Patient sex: F
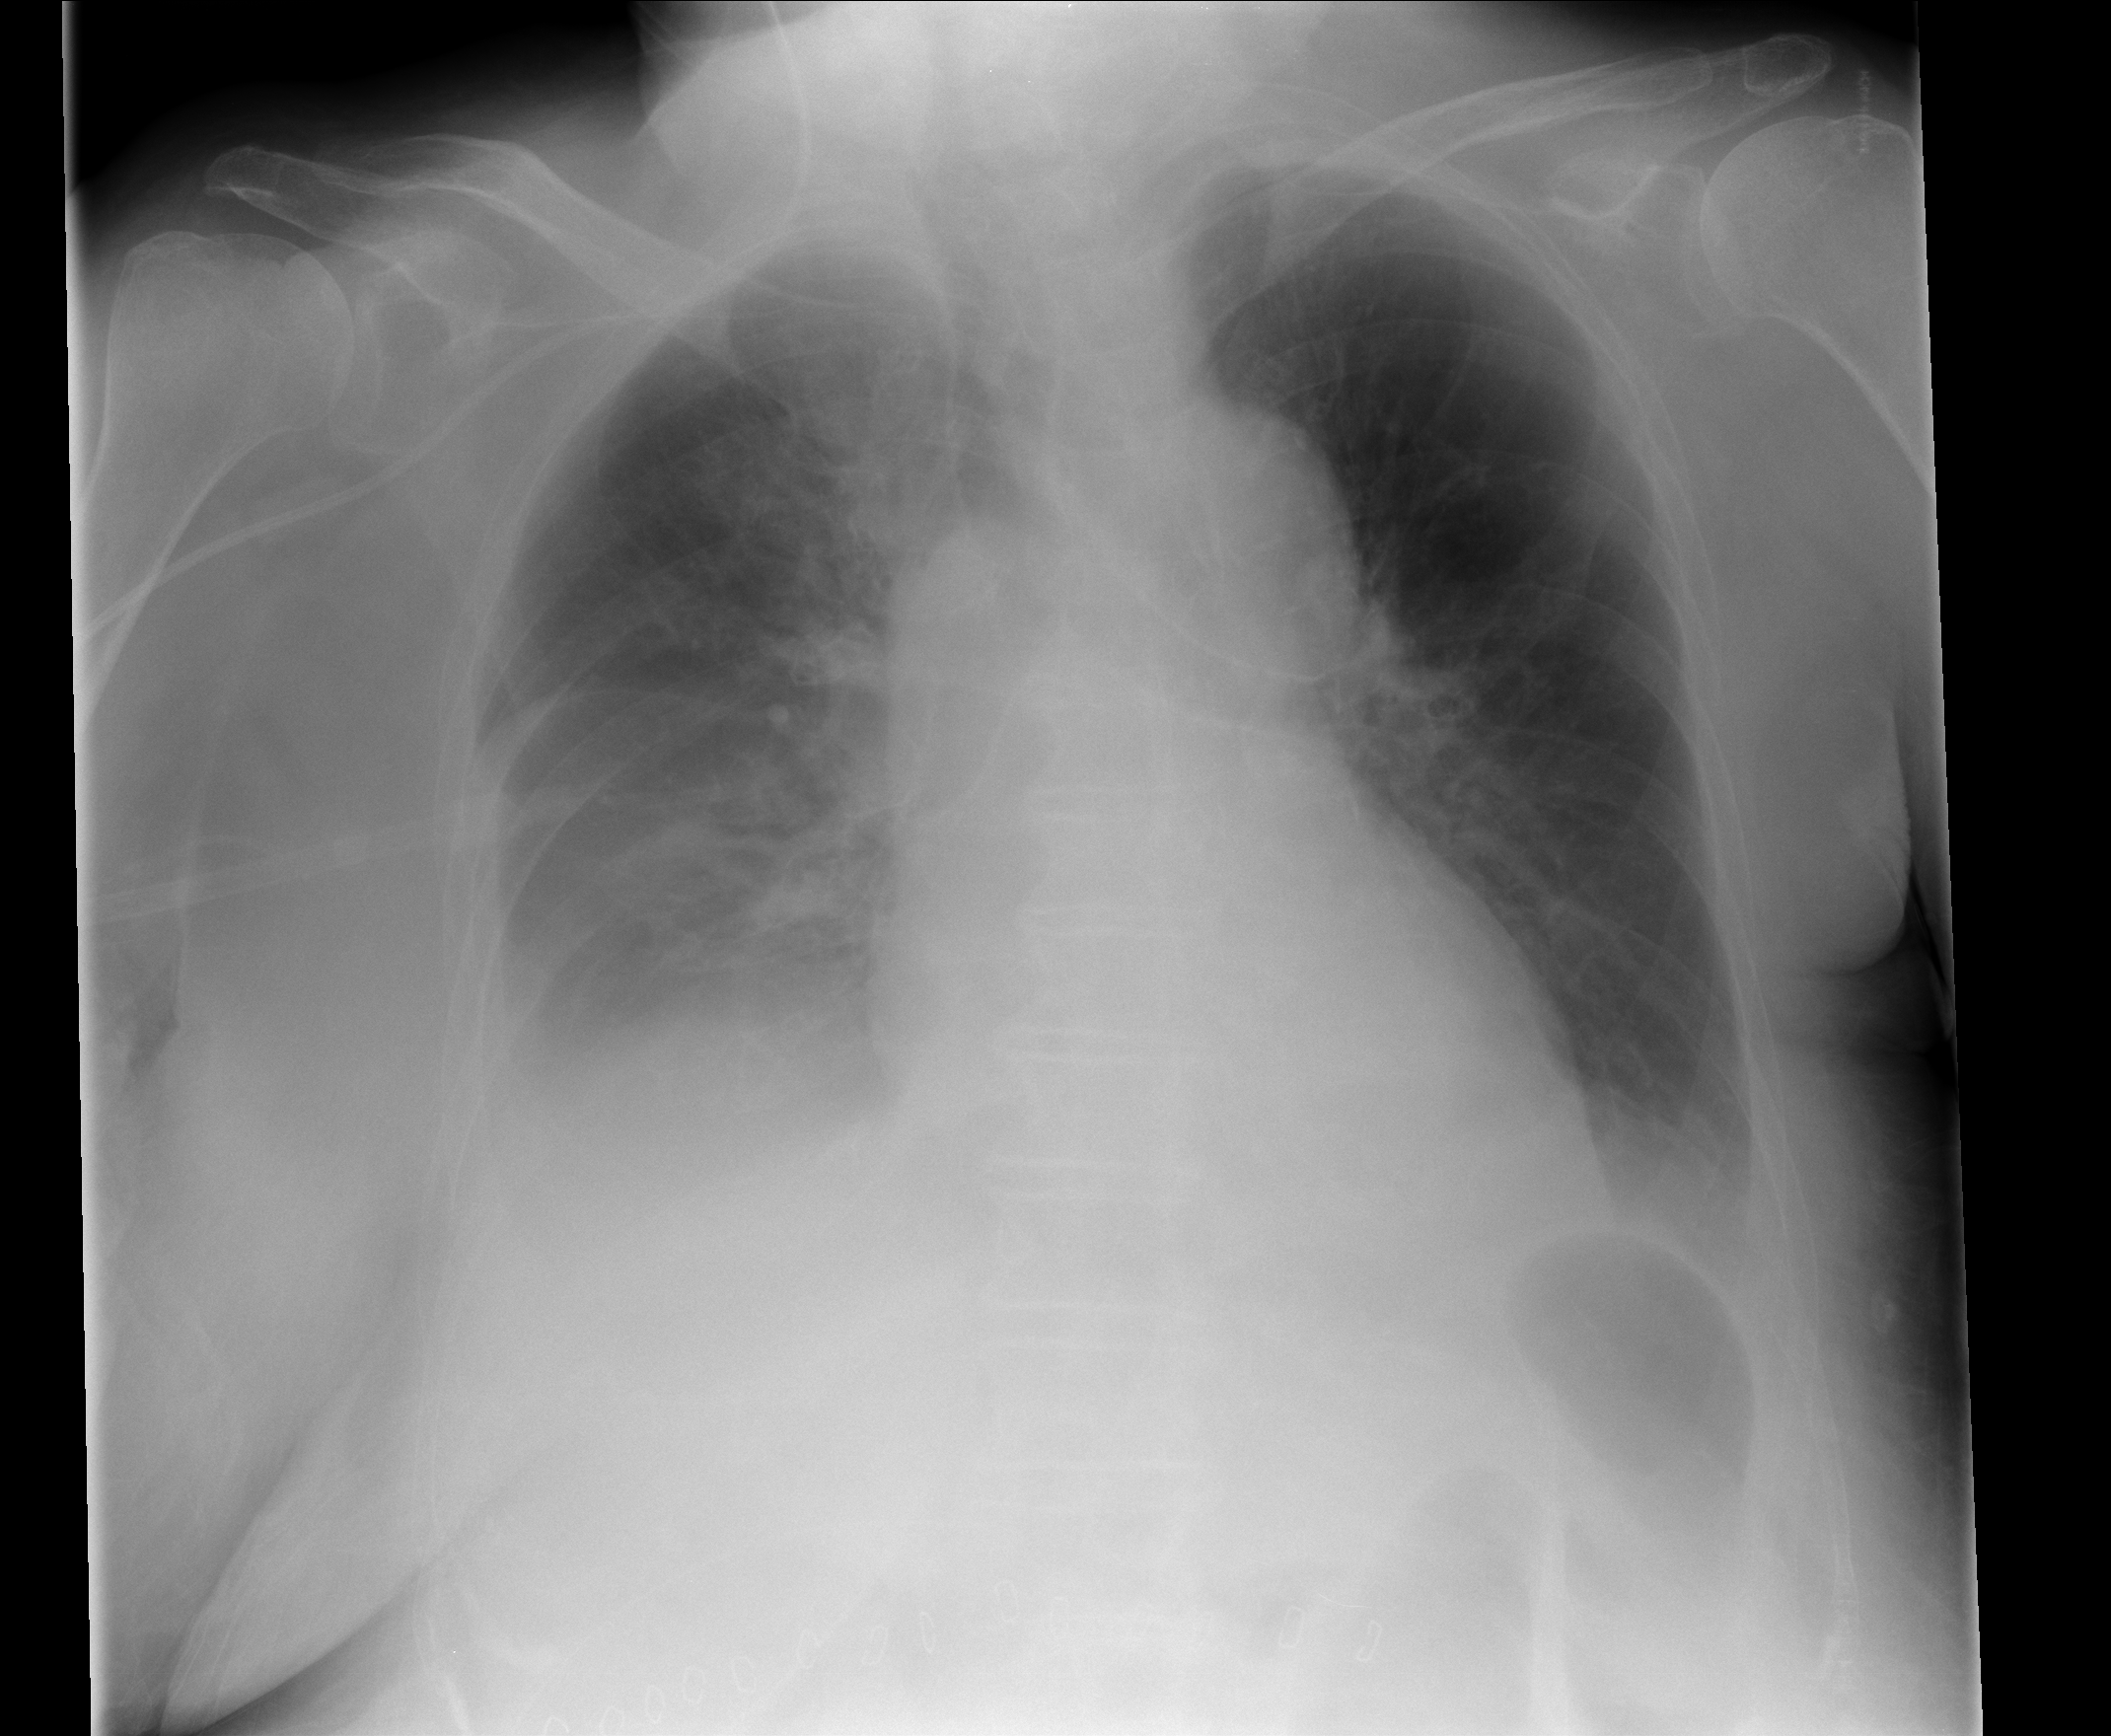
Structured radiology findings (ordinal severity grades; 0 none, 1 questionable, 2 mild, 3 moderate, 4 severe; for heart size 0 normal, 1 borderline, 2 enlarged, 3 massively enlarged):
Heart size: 0
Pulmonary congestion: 0
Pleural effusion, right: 3
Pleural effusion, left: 2
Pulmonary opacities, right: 0
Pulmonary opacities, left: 0
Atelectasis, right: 2
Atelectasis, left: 2